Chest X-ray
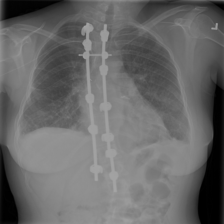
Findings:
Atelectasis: positive
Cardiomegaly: negative
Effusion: negative
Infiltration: negative
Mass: negative
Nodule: negative
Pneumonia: negative
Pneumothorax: negative
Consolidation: negative
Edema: negative
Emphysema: negative
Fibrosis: negative
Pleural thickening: negative
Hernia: negative